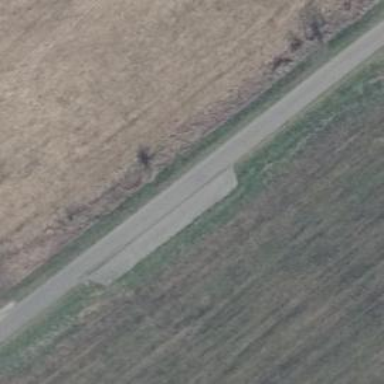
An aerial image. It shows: Passing place on the road.